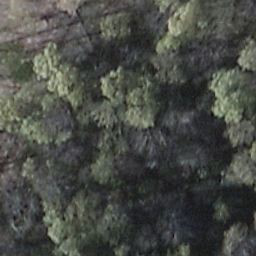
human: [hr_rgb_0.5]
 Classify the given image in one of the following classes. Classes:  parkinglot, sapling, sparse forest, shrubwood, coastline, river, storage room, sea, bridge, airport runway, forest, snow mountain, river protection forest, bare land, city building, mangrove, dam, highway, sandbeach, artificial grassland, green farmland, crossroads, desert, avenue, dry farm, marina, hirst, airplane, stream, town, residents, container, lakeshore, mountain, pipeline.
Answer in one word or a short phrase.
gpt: shrubwood